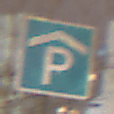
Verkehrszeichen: Parkhaus
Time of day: Night
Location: Outdoor (Urban)
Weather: Overcast
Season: Winter
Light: Artificial